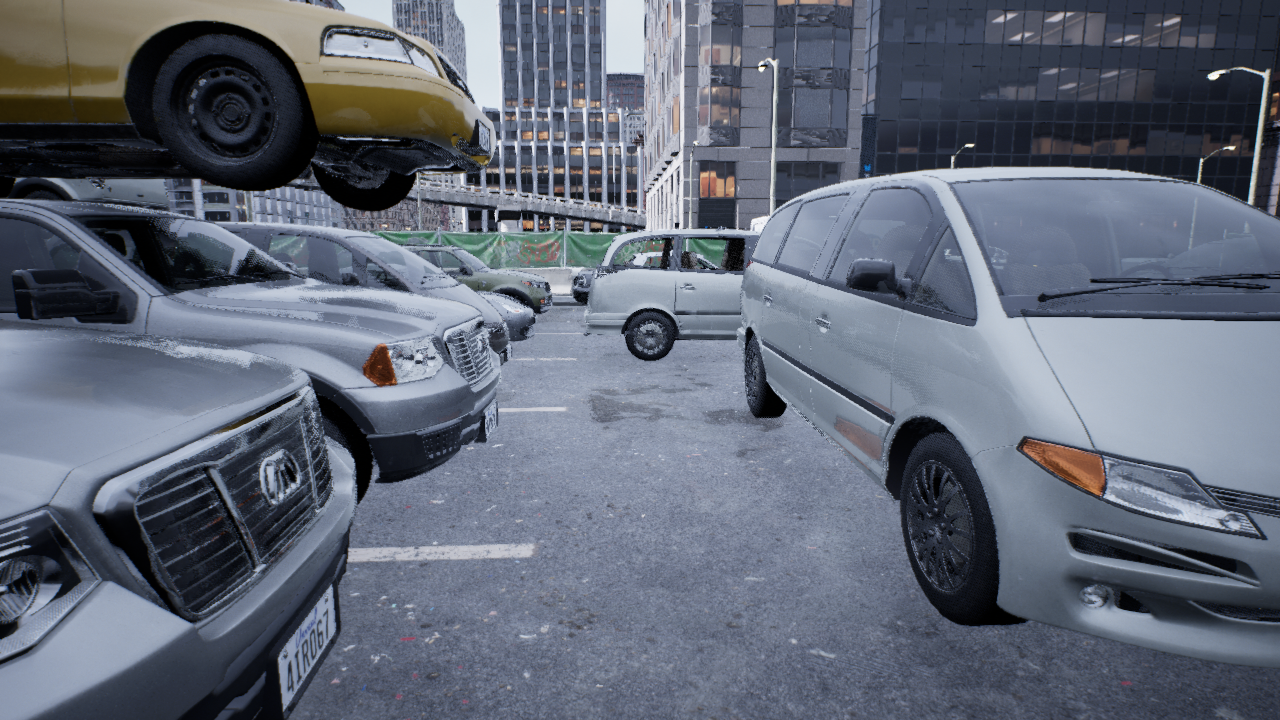
Venue: arterial
Lighting: overcast
Vehicle rig: minivan